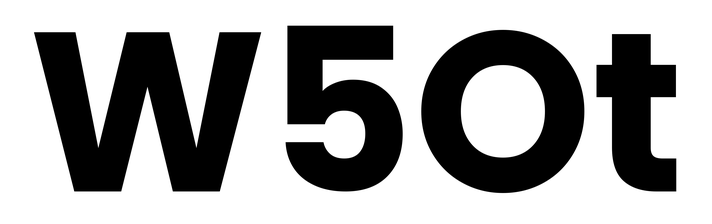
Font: Poppins-Bold